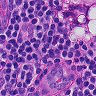
Metastatic tissue present: no